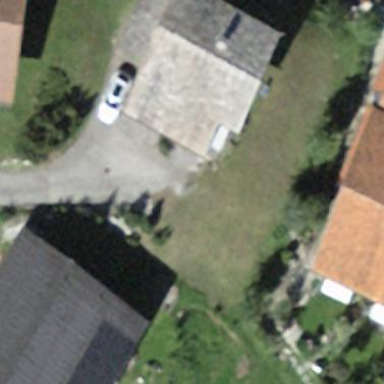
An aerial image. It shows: Simple and straightforward house.